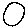
Label: circle